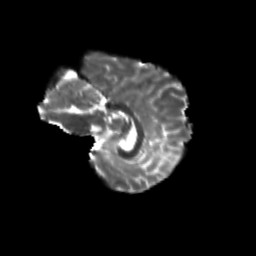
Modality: T2w
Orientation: sagittal
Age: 9
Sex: male
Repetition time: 9.512 s
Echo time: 0.089 s